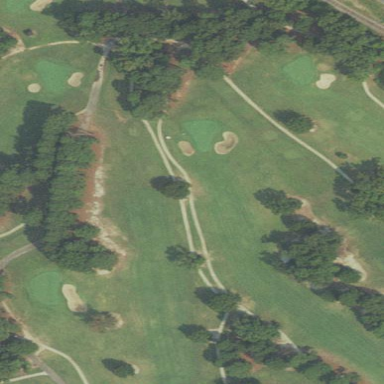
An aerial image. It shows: Scenic golf fairway.